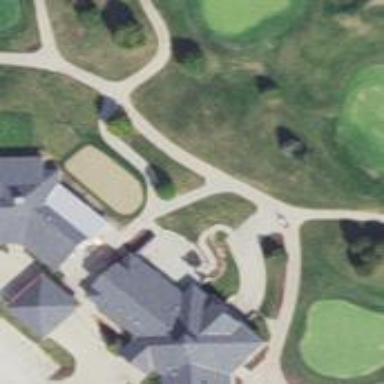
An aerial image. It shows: Path designated for golf carts.